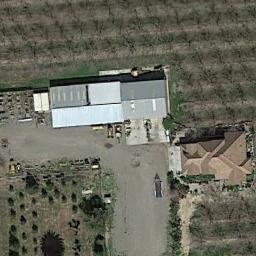
Label: residential